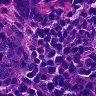
Metastatic tissue present: yes